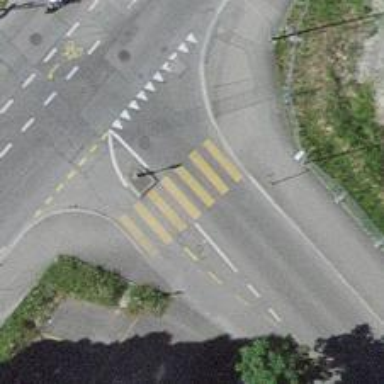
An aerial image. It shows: Marked asphalt footway with crossing markings.